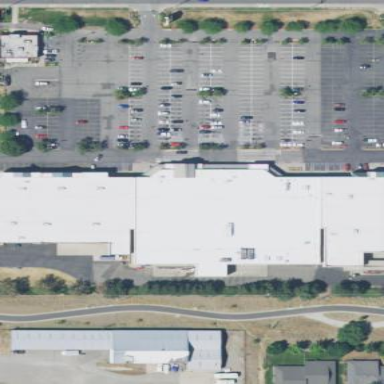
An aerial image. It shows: Retail building housing supermarket.